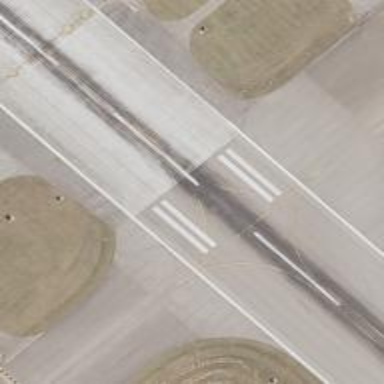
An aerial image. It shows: Runway surface made of asphalt at airport.